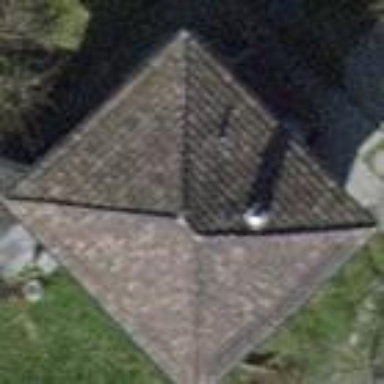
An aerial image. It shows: House with pyramidal roof shape.